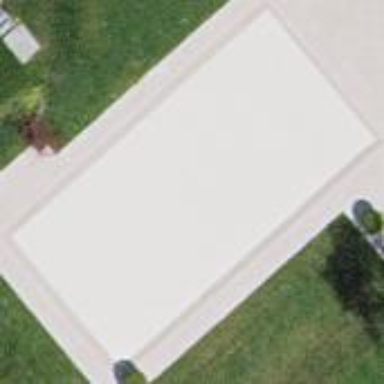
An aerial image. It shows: Swimming pool located in leisure land.